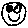
Label: smiley face